Field crop: maize
Growth stage: 2
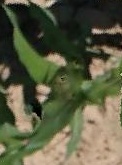
Species: maize